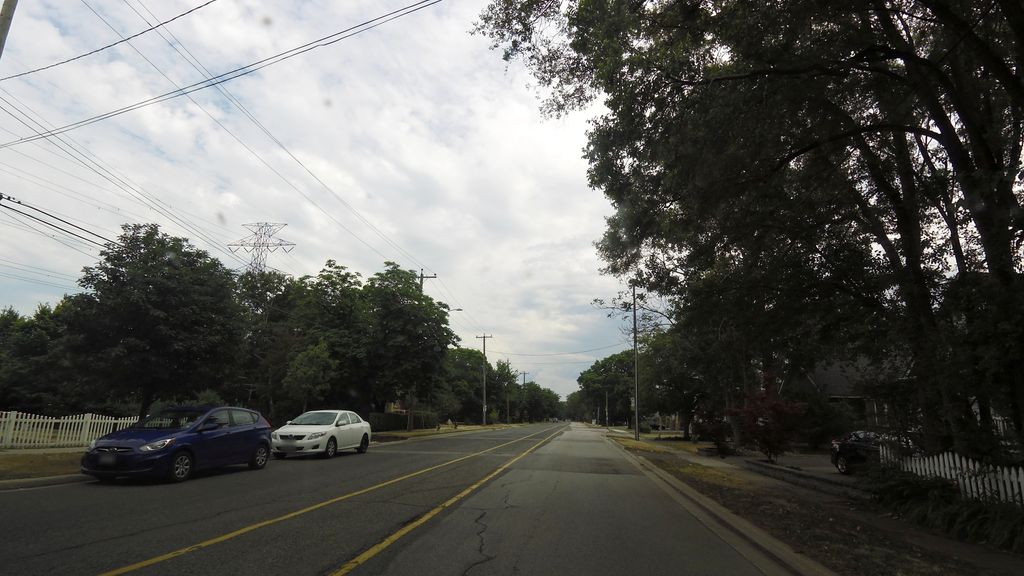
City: hamilton